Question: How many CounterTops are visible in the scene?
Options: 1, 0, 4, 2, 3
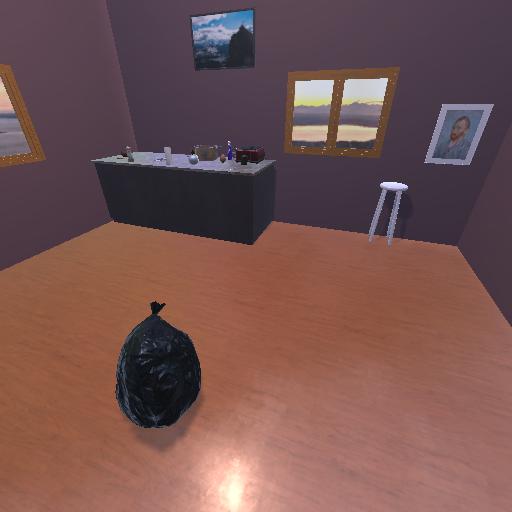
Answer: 1